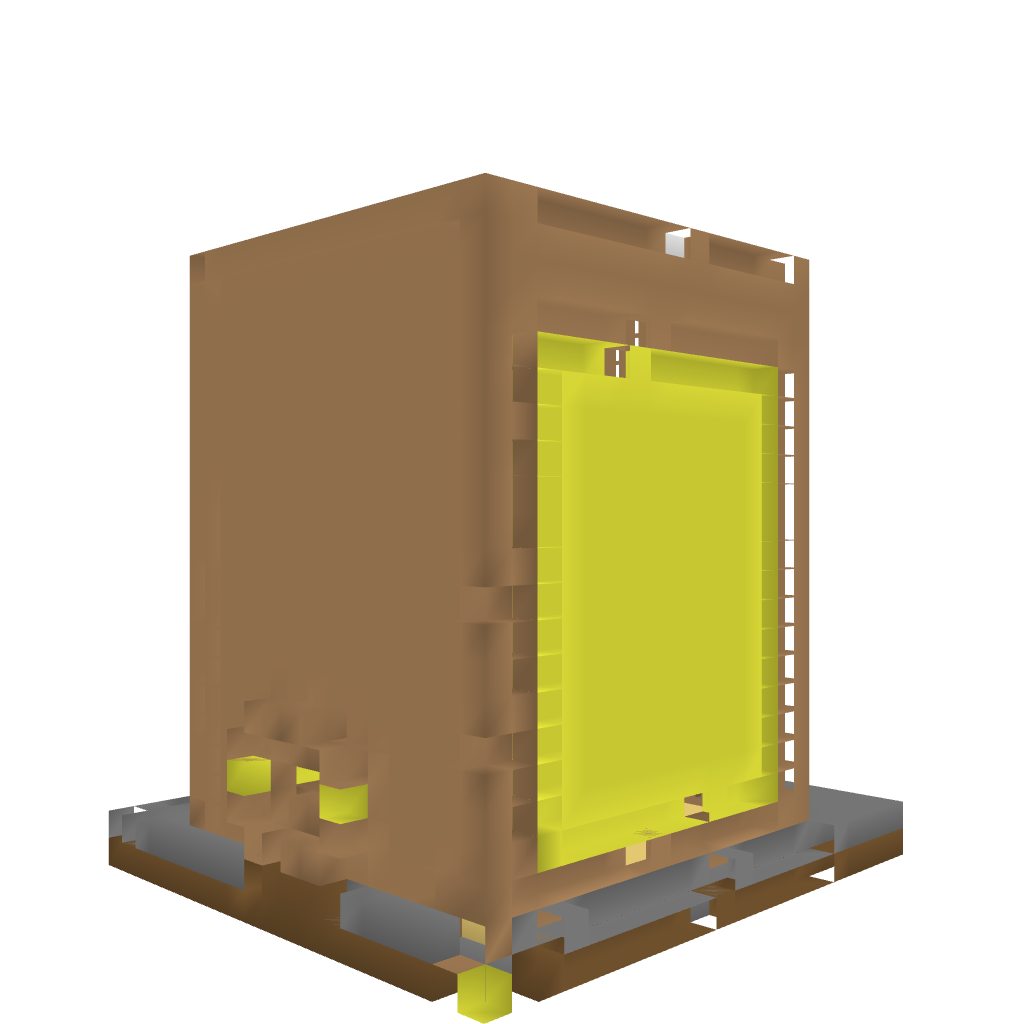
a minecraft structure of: Epic Draw my thing bad low quality